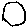
Label: circle